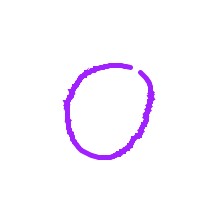
Shape: circle